Aerial crown-view tile of a tropical tree (Barro Colorado Island, Panama), acquired 20241112:
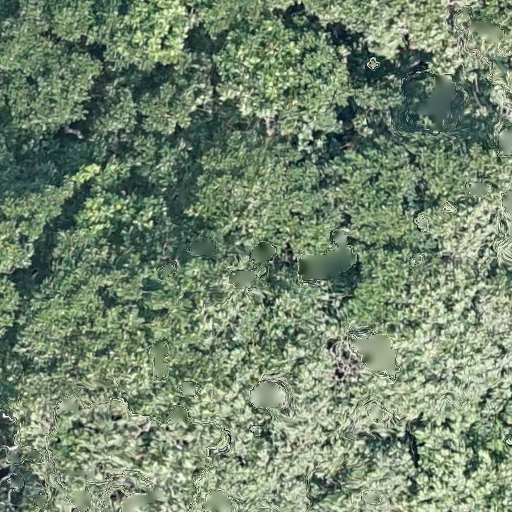
Species: Dipteryx oleifera
GBIF accepted scientific name: Dipteryx oleifera
Crown area: 915.497 m²